Question: In my Wordpress site I am using some JavaScript code for an interactive part.
When the file is local I just call 'anyPlus.src = "solarZoom.png";'.
I have tried many ways and can't figure out how to get the image from the file path once it's on my server. I tried '/powerbox/Tour/solarZoom.png', '../Tour/solarZoom.png', 'Tour/solarZoom.png', '/Tour/solarZoom.png', '/solarZoom.png'.
In my style I would call it as "'../Tour/solarZoom.png'" but it is not working in the javascript.
I have attached an image of my hierarchy. My root is /powerbox/index.php.

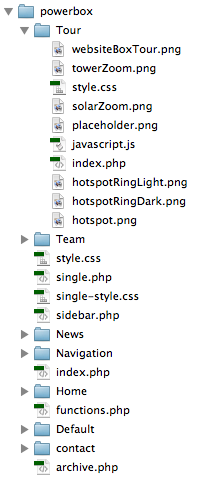
Answer: With all the informations I could collect about your problem I can only solve it by this:
Take your index.php - file on the same level where your javascript.js - file is located, add
'''
<script>var ABSPATH = "<?php bloginfo('template_url'); ?>/";</script>
<script type="text/javascript" src="<?php bloginfo('template_url'); ?>/Tour/javascript.js"></script>
'''
into your '<head>' - tag. Now you have your Template-URL-prefix in the variable 'ABSPATH'. Change your function 'hotSpotFunc(part)' located in here:
<URL> on line 24:
'''
anyPlus.src="http://frankfusion.com/powerbox/wp-content/themes/powerbox/"+imgName;
'''
must be now
'''
anyPlus.src=ABSPATH+imgName;
'''
and then it should work without hardcoding the template url as you have it right now.
Worth to mention some other things:
1. every wordpress theme has a header.php - file where this stuff shall go. Read something about WP Theme Development: http://codex.wordpress.org/Theme_Development
2. Do not use global variables or global function names as you do right now in your javascript.
3. make a solid structure in your wordpress - folder. Do you really need a child theme for this project? It looks a bit messy right now.
4. The current "solution" is a dirty one. Use the advice from @brasofilo, as he showed up a clean solution.